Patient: sex M, age 43
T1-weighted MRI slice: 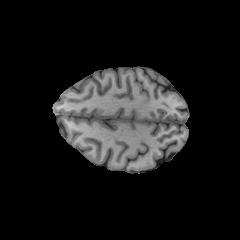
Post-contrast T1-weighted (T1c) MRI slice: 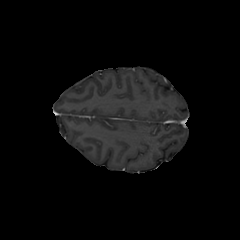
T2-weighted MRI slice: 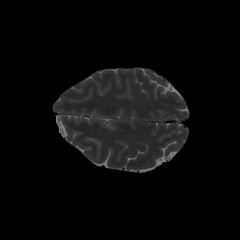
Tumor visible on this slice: no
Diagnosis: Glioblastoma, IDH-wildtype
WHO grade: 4